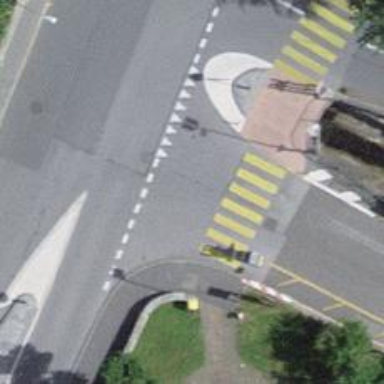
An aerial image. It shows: Road with "give way" sign.